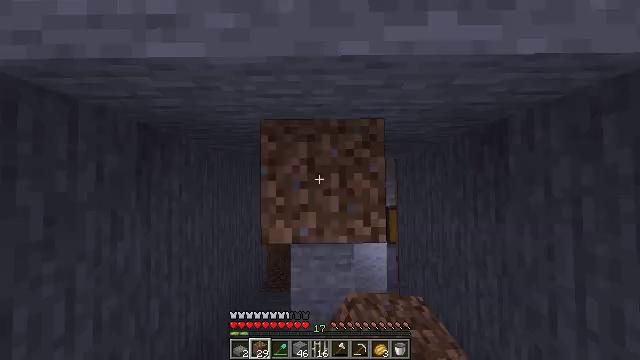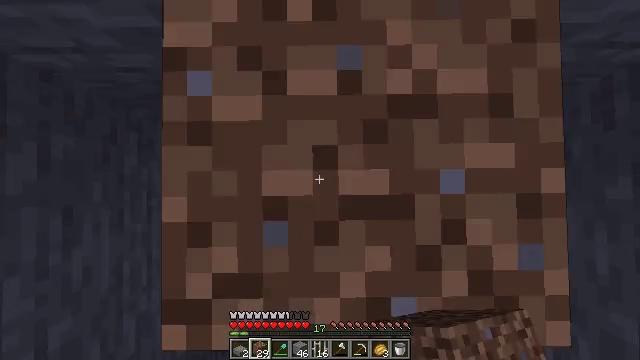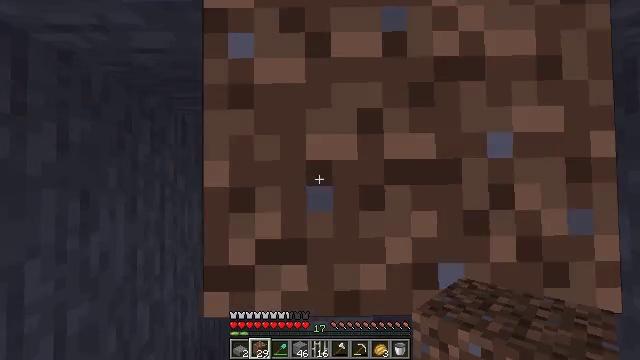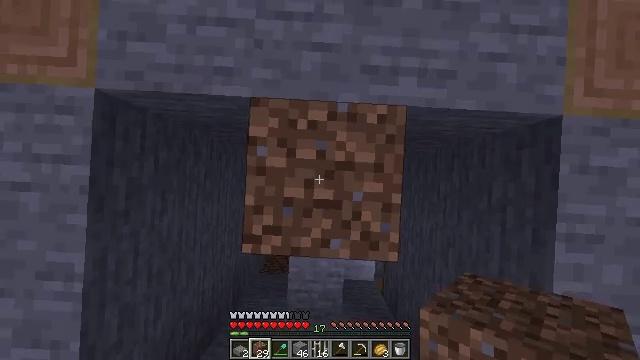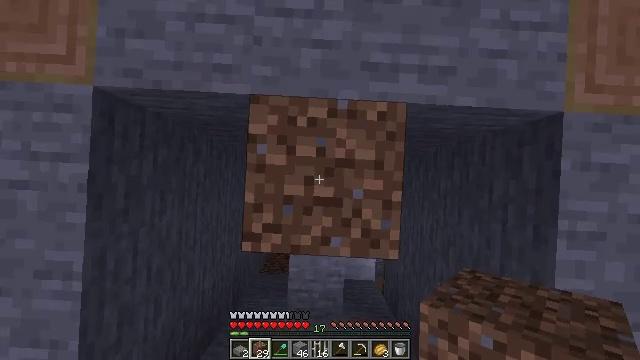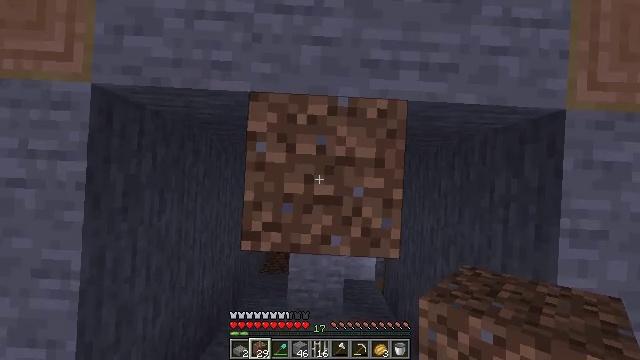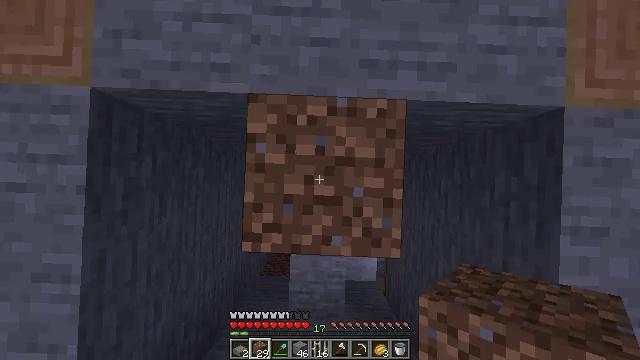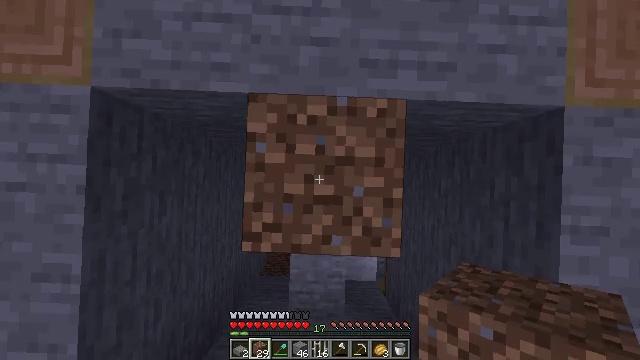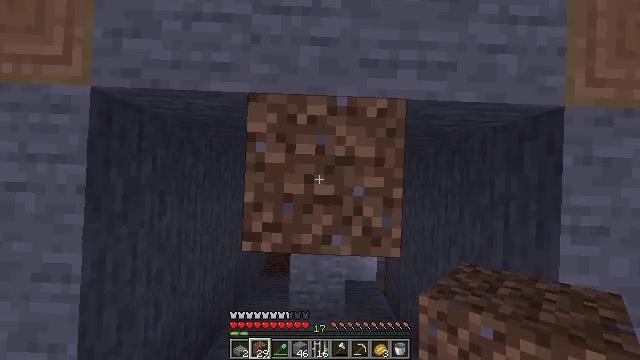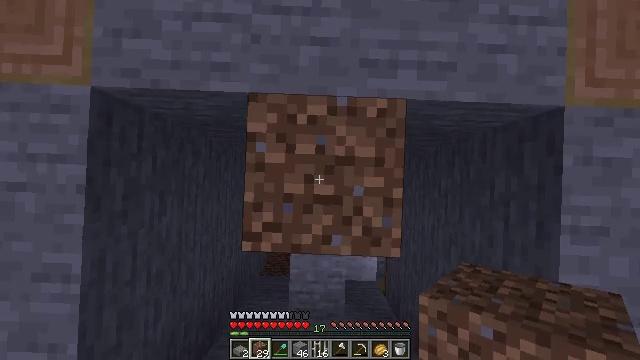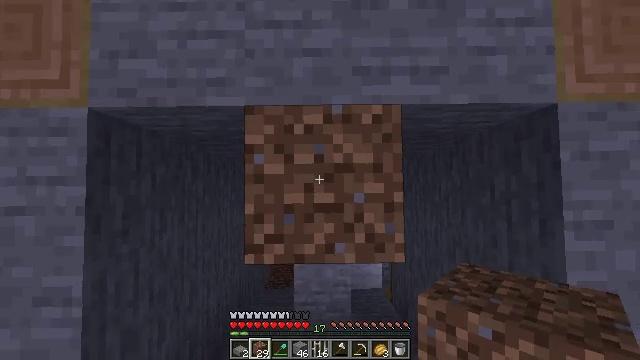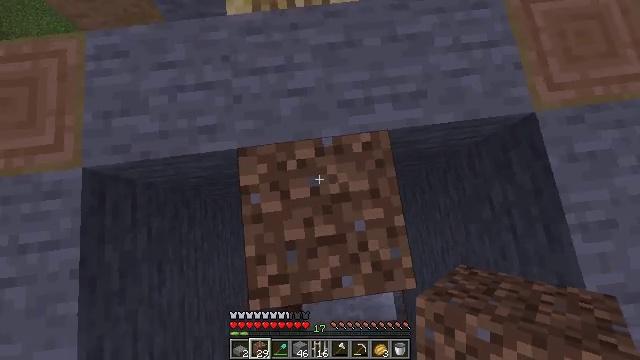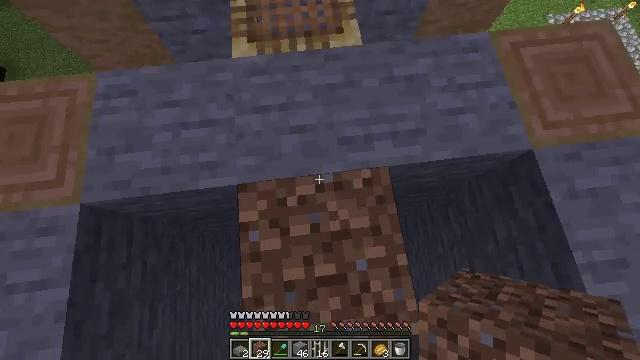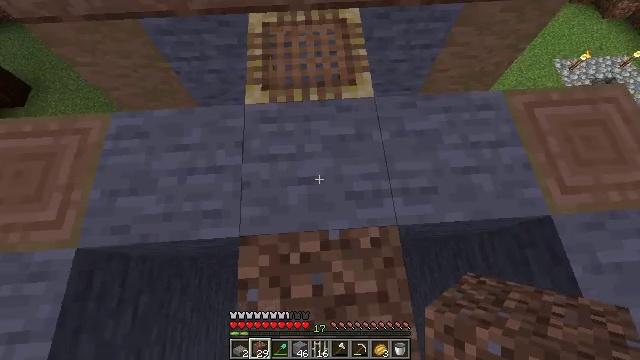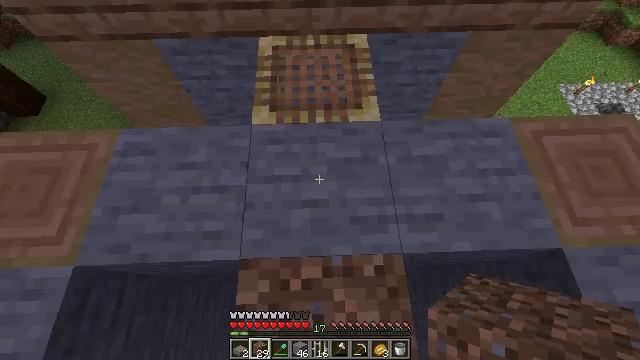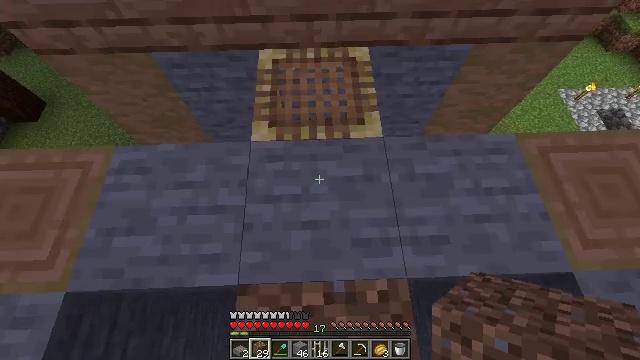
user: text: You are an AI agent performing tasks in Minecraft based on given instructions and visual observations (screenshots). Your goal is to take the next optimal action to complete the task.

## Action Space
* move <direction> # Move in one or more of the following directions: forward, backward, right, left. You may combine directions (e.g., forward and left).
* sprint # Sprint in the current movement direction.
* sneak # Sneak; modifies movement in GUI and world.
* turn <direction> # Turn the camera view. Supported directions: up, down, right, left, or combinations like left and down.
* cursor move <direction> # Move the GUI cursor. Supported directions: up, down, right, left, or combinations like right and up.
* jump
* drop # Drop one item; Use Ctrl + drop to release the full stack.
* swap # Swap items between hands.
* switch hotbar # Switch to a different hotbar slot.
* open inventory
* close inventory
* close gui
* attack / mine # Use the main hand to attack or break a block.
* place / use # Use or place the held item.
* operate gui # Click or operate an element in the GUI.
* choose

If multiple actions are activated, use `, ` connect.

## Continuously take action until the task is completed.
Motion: motion action
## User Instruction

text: Use jungle wood planks and sticks to make a jungle sign.
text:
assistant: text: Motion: no_op
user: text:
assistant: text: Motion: no_op
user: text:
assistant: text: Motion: no_op
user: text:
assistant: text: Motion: no_op
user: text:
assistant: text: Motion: no_op
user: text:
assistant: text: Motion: no_op
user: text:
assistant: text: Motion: no_op
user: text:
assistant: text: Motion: no_op
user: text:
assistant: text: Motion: no_op
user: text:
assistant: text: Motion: turn right and up
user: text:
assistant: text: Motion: turn right and up
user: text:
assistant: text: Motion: move forward, turn up
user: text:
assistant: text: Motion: move forward, turn left and up
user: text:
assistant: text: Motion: move forward, turn left and up
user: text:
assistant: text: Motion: move forward
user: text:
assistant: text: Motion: no_op
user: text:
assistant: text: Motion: no_op
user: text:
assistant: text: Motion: no_op
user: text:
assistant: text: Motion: no_op
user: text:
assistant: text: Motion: no_op
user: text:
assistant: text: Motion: no_op
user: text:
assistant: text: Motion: move forward
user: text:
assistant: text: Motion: move forward
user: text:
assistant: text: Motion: move forward, turn down
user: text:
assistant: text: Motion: move forward, turn down
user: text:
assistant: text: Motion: move forward, turn down
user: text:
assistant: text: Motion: move forward, turn down
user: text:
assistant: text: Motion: no_op
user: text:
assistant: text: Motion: no_op
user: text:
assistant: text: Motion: turn down